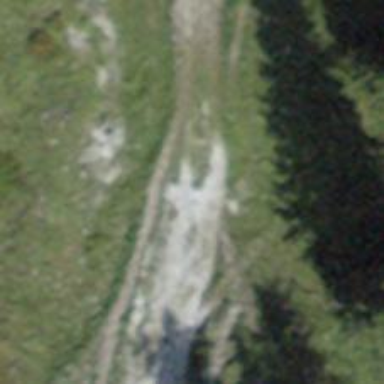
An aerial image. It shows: Track with very rough surface.